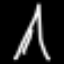
Label: The Eiffel Tower